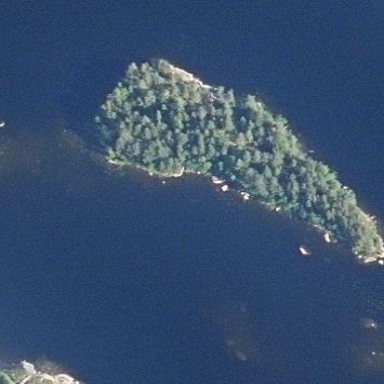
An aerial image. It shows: Islet.